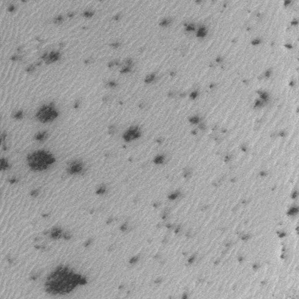
Label: frost